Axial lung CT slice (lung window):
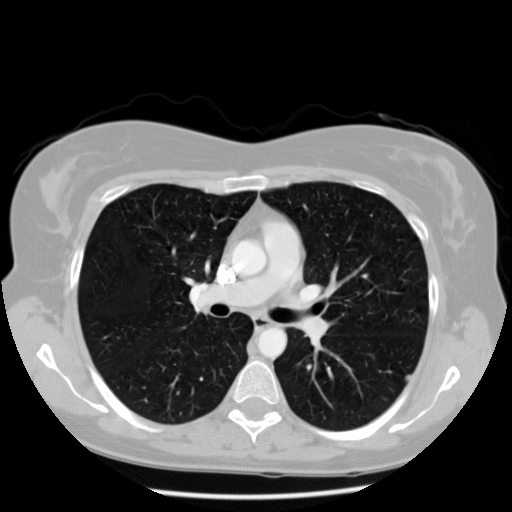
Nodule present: yes
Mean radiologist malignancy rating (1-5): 2